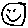
Label: smiley face